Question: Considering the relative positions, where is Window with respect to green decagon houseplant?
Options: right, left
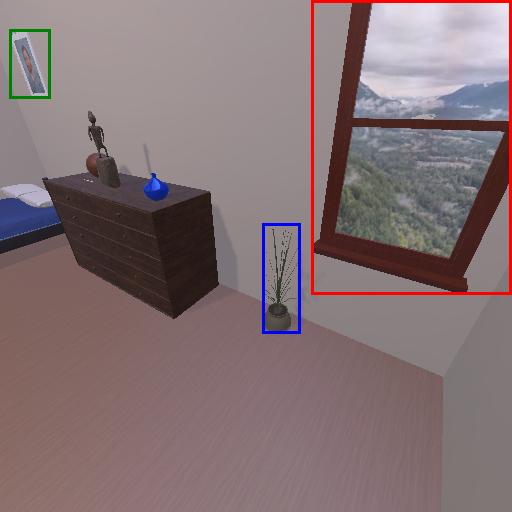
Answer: right